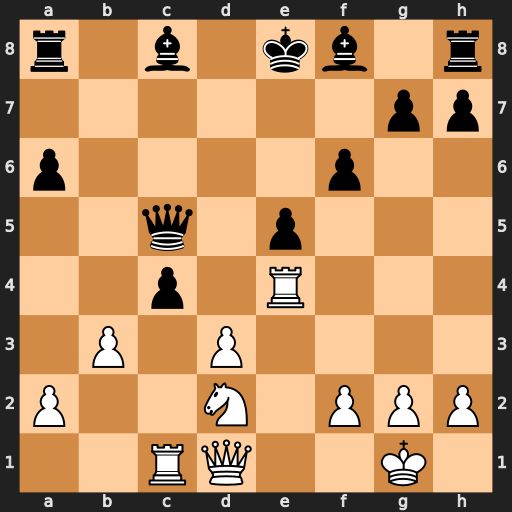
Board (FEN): r1b1kb1r/6pp/p4p2/2q1p3/2p1R3/1P1P4/P2N1PPP/2RQ2K1
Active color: w
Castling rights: kq
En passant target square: -
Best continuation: Rexc4 Qd5 Rxc8+ Rxc8 Rxc8+